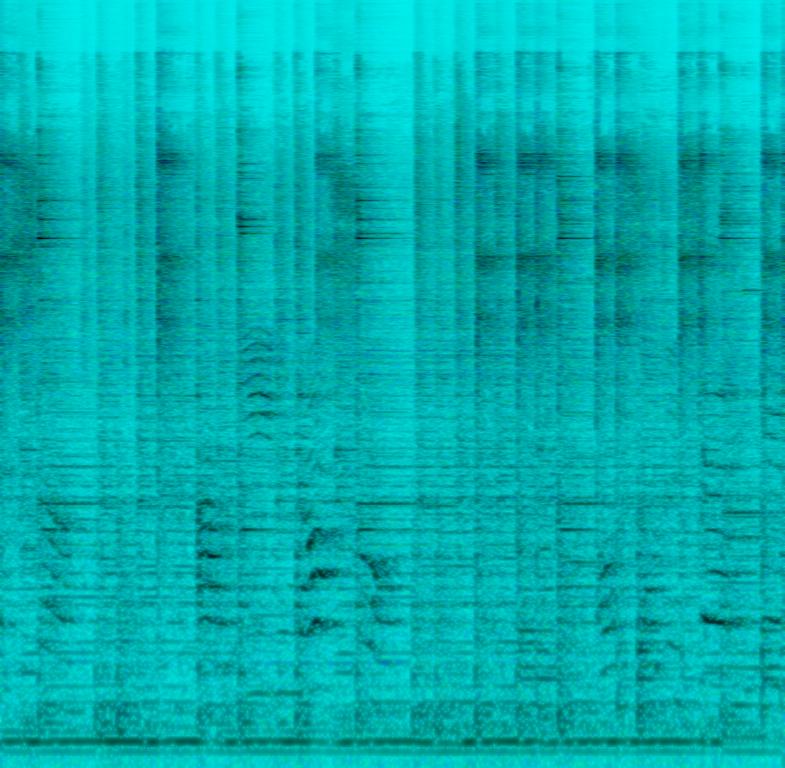
Someone is strumming chords on an acoustic guitar singing along with a male voice in the higher register. male backing vocalists are supporting the singer. A piano is playing supportive chords along with congas and a tambourine. This is an amateur recording but of decent quality. This song may be playing live.